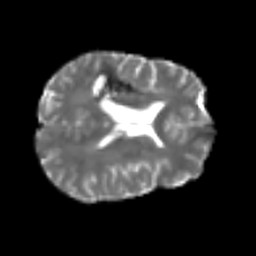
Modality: T2w
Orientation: axial
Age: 40
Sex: male
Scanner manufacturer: siemens
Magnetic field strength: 3 T
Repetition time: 4.987 s
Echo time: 0.0792 s